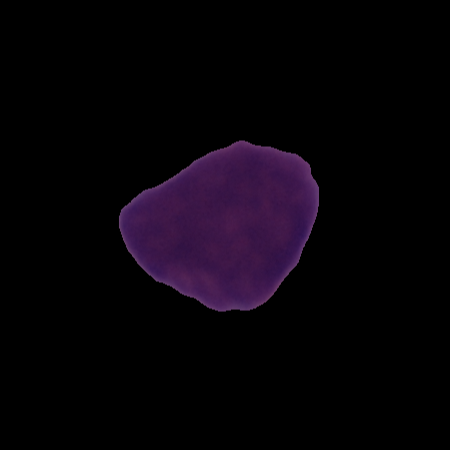
Label: cancer